Question: I have the following json object, sorry for the image;

The jquery code I have looks like this;
'''
var data = {
table: table,
favour: $("[name='radFavour']:checked").val(),
data: jsonObj
};
$.ajax({
url: appDomain + "/Compare/Ajax_Update",
type: "post",
dataType: "json",
data: data
});
'''
The c# code looks like;
'''
[HttpPost]
public void Ajax_Update(CompareFVM fvm)
{
}
'''
The FVM contains a string for table and for favour and the data for those two properties comes through.
For "data" I have the following in the FVM;
'''
public List<CompareItem> data { get; set; }
'''
And the item;
'''
public class CompareItem
{
public int prodId { get; set; }
public int stageId { get; set; }
public string value { get; set; }
public string property { get; set; }
}
'''
The List has the correct amount of elements in it, in this case two, but each of them has nulls set.
So the data I am posting back is not coming through for the array elements but it is for the single fields.
Any ideas?
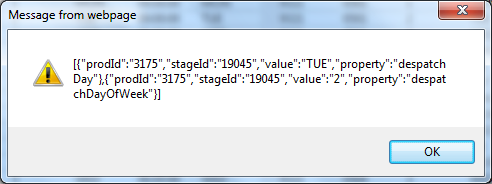
Answer: while ajax calling, pass the objectname as 'fvm'(name should be matching with the C# code parameter). also, please check passing json abject using JSON.stringify(data).
'''
var fvm = {
table: table,
favour: $("[name='radFavour']:checked").val(),
data: jsonObj
};
$.ajax({
url: appDomain + "/Compare/Ajax_Update",
type: "post",
dataType: "json",
data: JSON.stringify(fvm)
});
'''